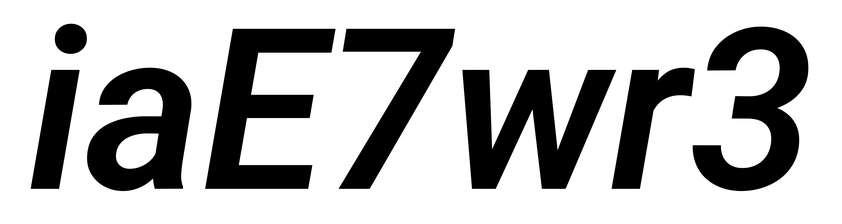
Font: Roboto-Italic_SemiBold_Italic